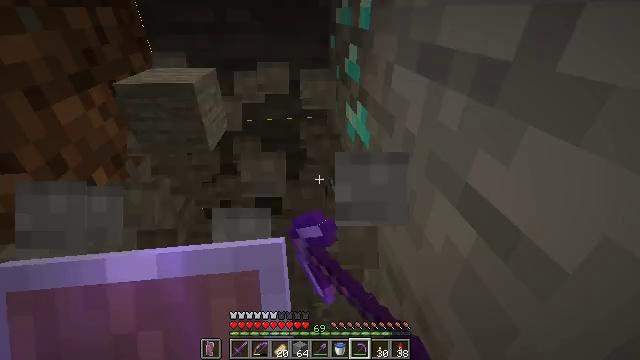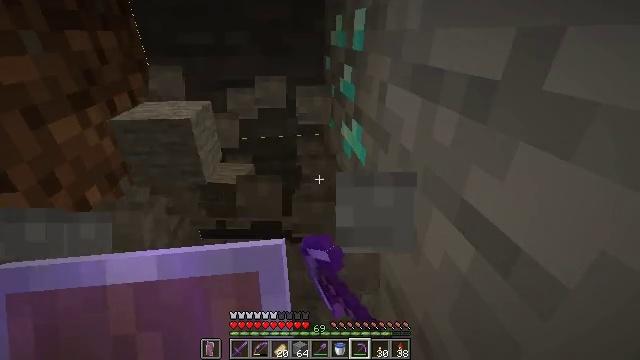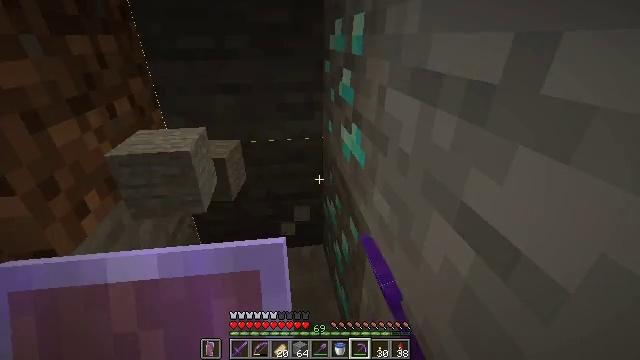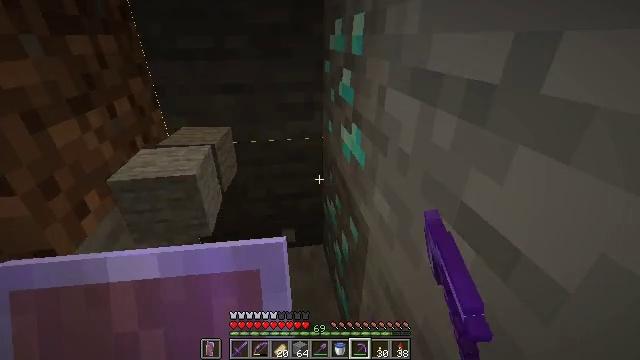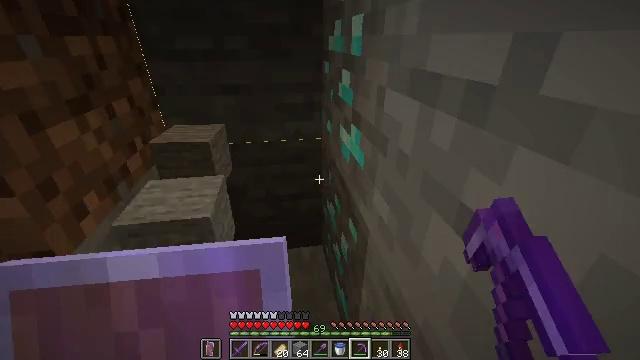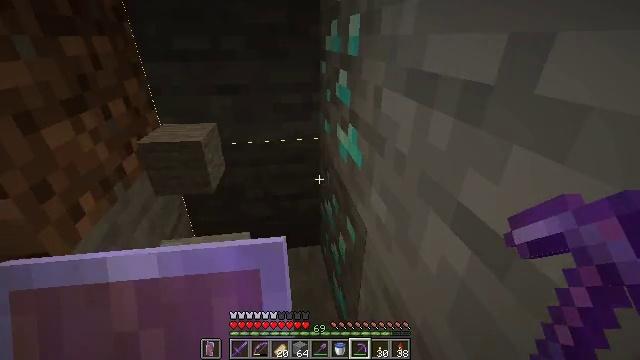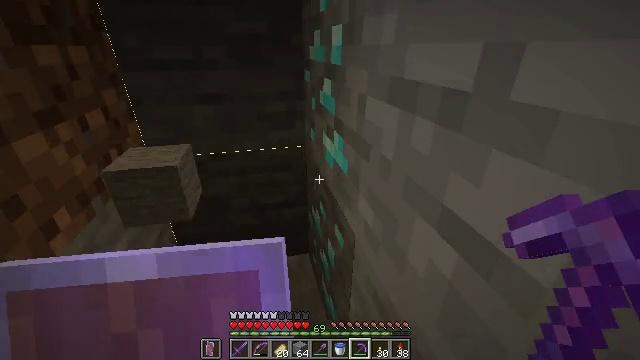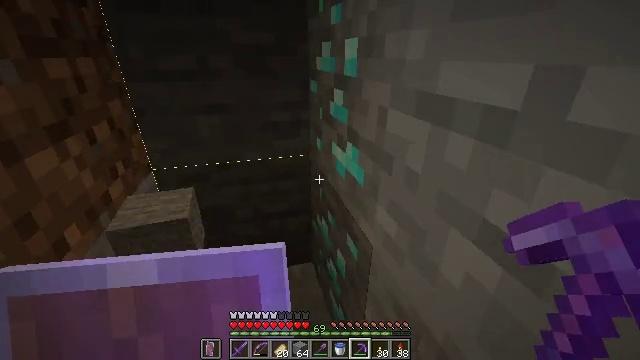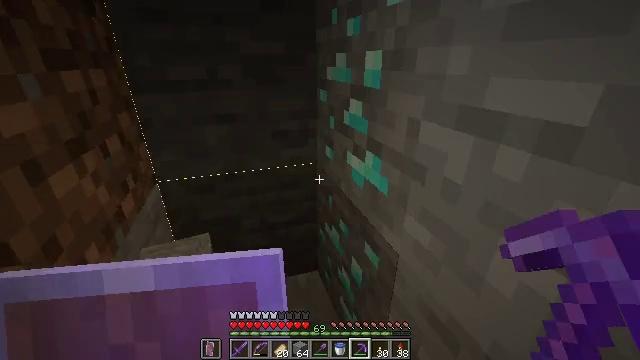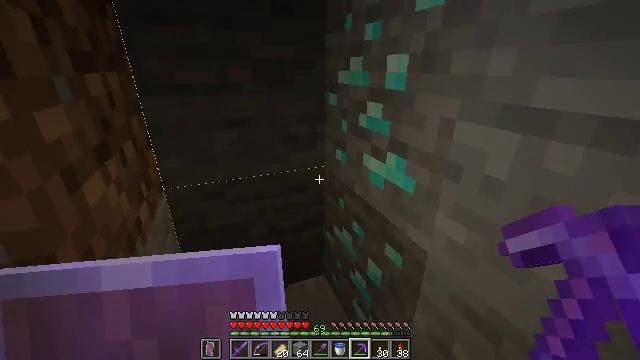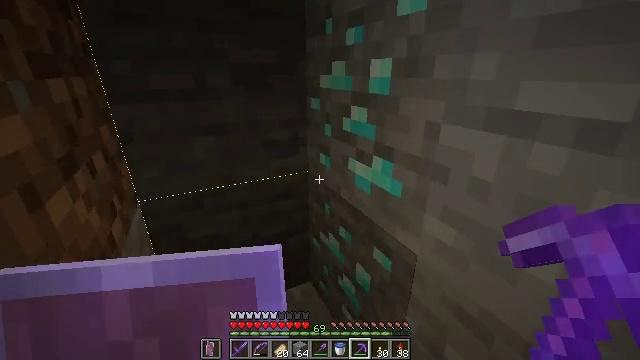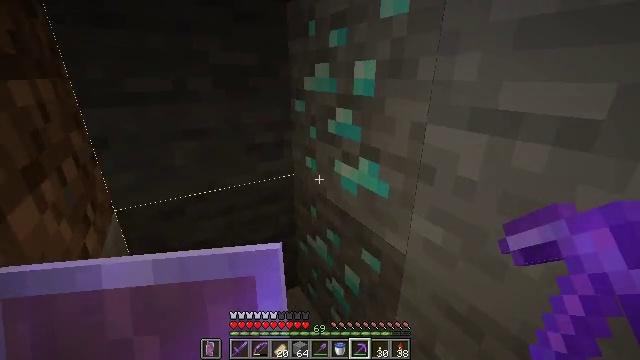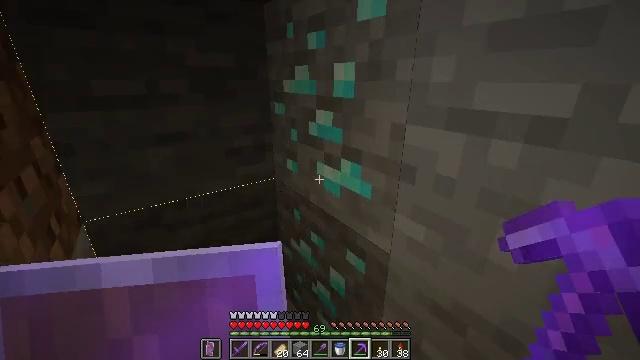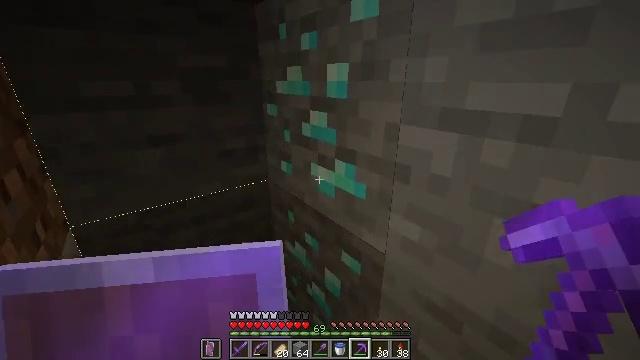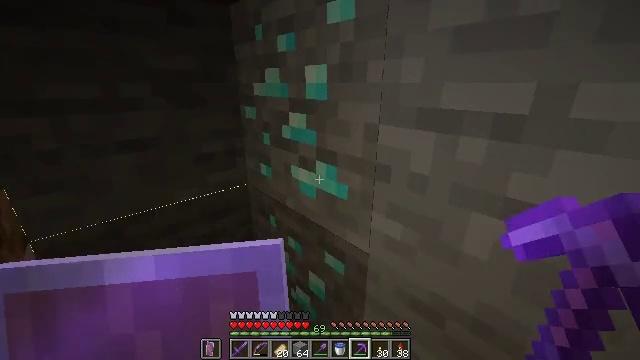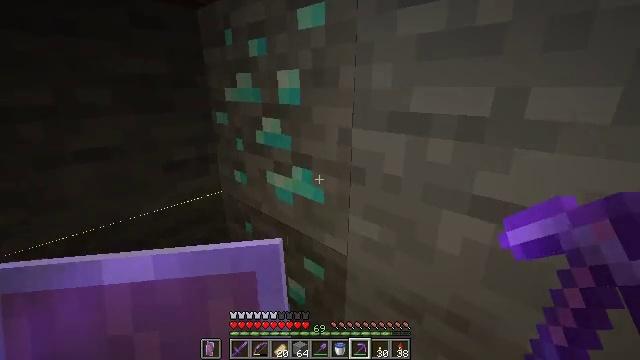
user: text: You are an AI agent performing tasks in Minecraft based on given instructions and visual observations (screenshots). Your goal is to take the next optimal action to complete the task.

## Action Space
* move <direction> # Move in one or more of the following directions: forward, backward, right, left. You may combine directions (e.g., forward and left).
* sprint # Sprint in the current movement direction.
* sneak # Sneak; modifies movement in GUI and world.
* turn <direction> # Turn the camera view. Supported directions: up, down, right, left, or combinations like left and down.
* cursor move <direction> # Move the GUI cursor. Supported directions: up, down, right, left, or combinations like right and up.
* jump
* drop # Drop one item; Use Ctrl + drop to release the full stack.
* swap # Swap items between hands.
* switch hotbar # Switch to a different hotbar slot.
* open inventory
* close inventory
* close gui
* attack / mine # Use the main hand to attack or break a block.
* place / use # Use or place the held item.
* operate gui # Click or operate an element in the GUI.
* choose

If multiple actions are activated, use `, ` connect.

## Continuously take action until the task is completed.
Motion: motion action
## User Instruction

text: Break diamond ore deep in the cave.
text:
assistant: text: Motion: turn up
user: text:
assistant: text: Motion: no_op
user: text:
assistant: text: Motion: no_op
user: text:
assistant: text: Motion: no_op
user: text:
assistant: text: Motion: no_op
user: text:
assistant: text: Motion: turn right and up
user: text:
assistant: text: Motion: move left, turn right and up
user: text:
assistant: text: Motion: move left, turn right and up
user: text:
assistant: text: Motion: move left, turn right and up
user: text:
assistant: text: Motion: turn right
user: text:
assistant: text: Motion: turn right
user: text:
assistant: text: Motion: turn right
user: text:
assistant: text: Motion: turn right
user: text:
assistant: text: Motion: turn right
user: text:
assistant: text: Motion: turn right and up
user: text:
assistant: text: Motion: turn right
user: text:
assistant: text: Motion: attack / mine
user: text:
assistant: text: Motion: attack / mine
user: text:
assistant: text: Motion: attack / mine
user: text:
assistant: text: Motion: turn left, attack / mine
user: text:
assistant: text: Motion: turn left, attack / mine
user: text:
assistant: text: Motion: attack / mine
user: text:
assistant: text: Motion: attack / mine
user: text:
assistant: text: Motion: turn down, attack / mine
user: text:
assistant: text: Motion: turn down, attack / mine
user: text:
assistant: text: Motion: turn down, attack / mine
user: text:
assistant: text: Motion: attack / mine
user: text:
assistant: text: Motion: attack / mine
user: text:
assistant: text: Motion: attack / mine
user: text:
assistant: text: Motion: attack / mine